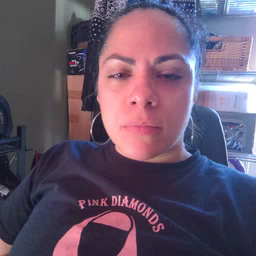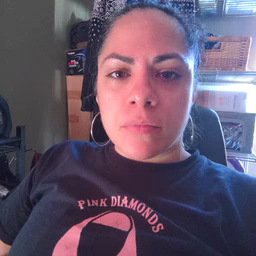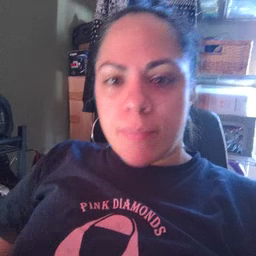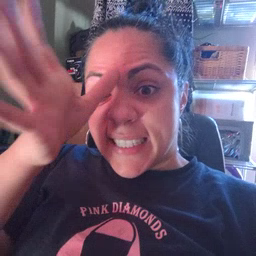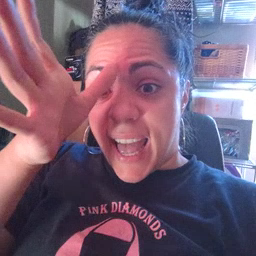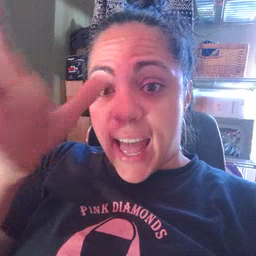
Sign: dad